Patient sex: M
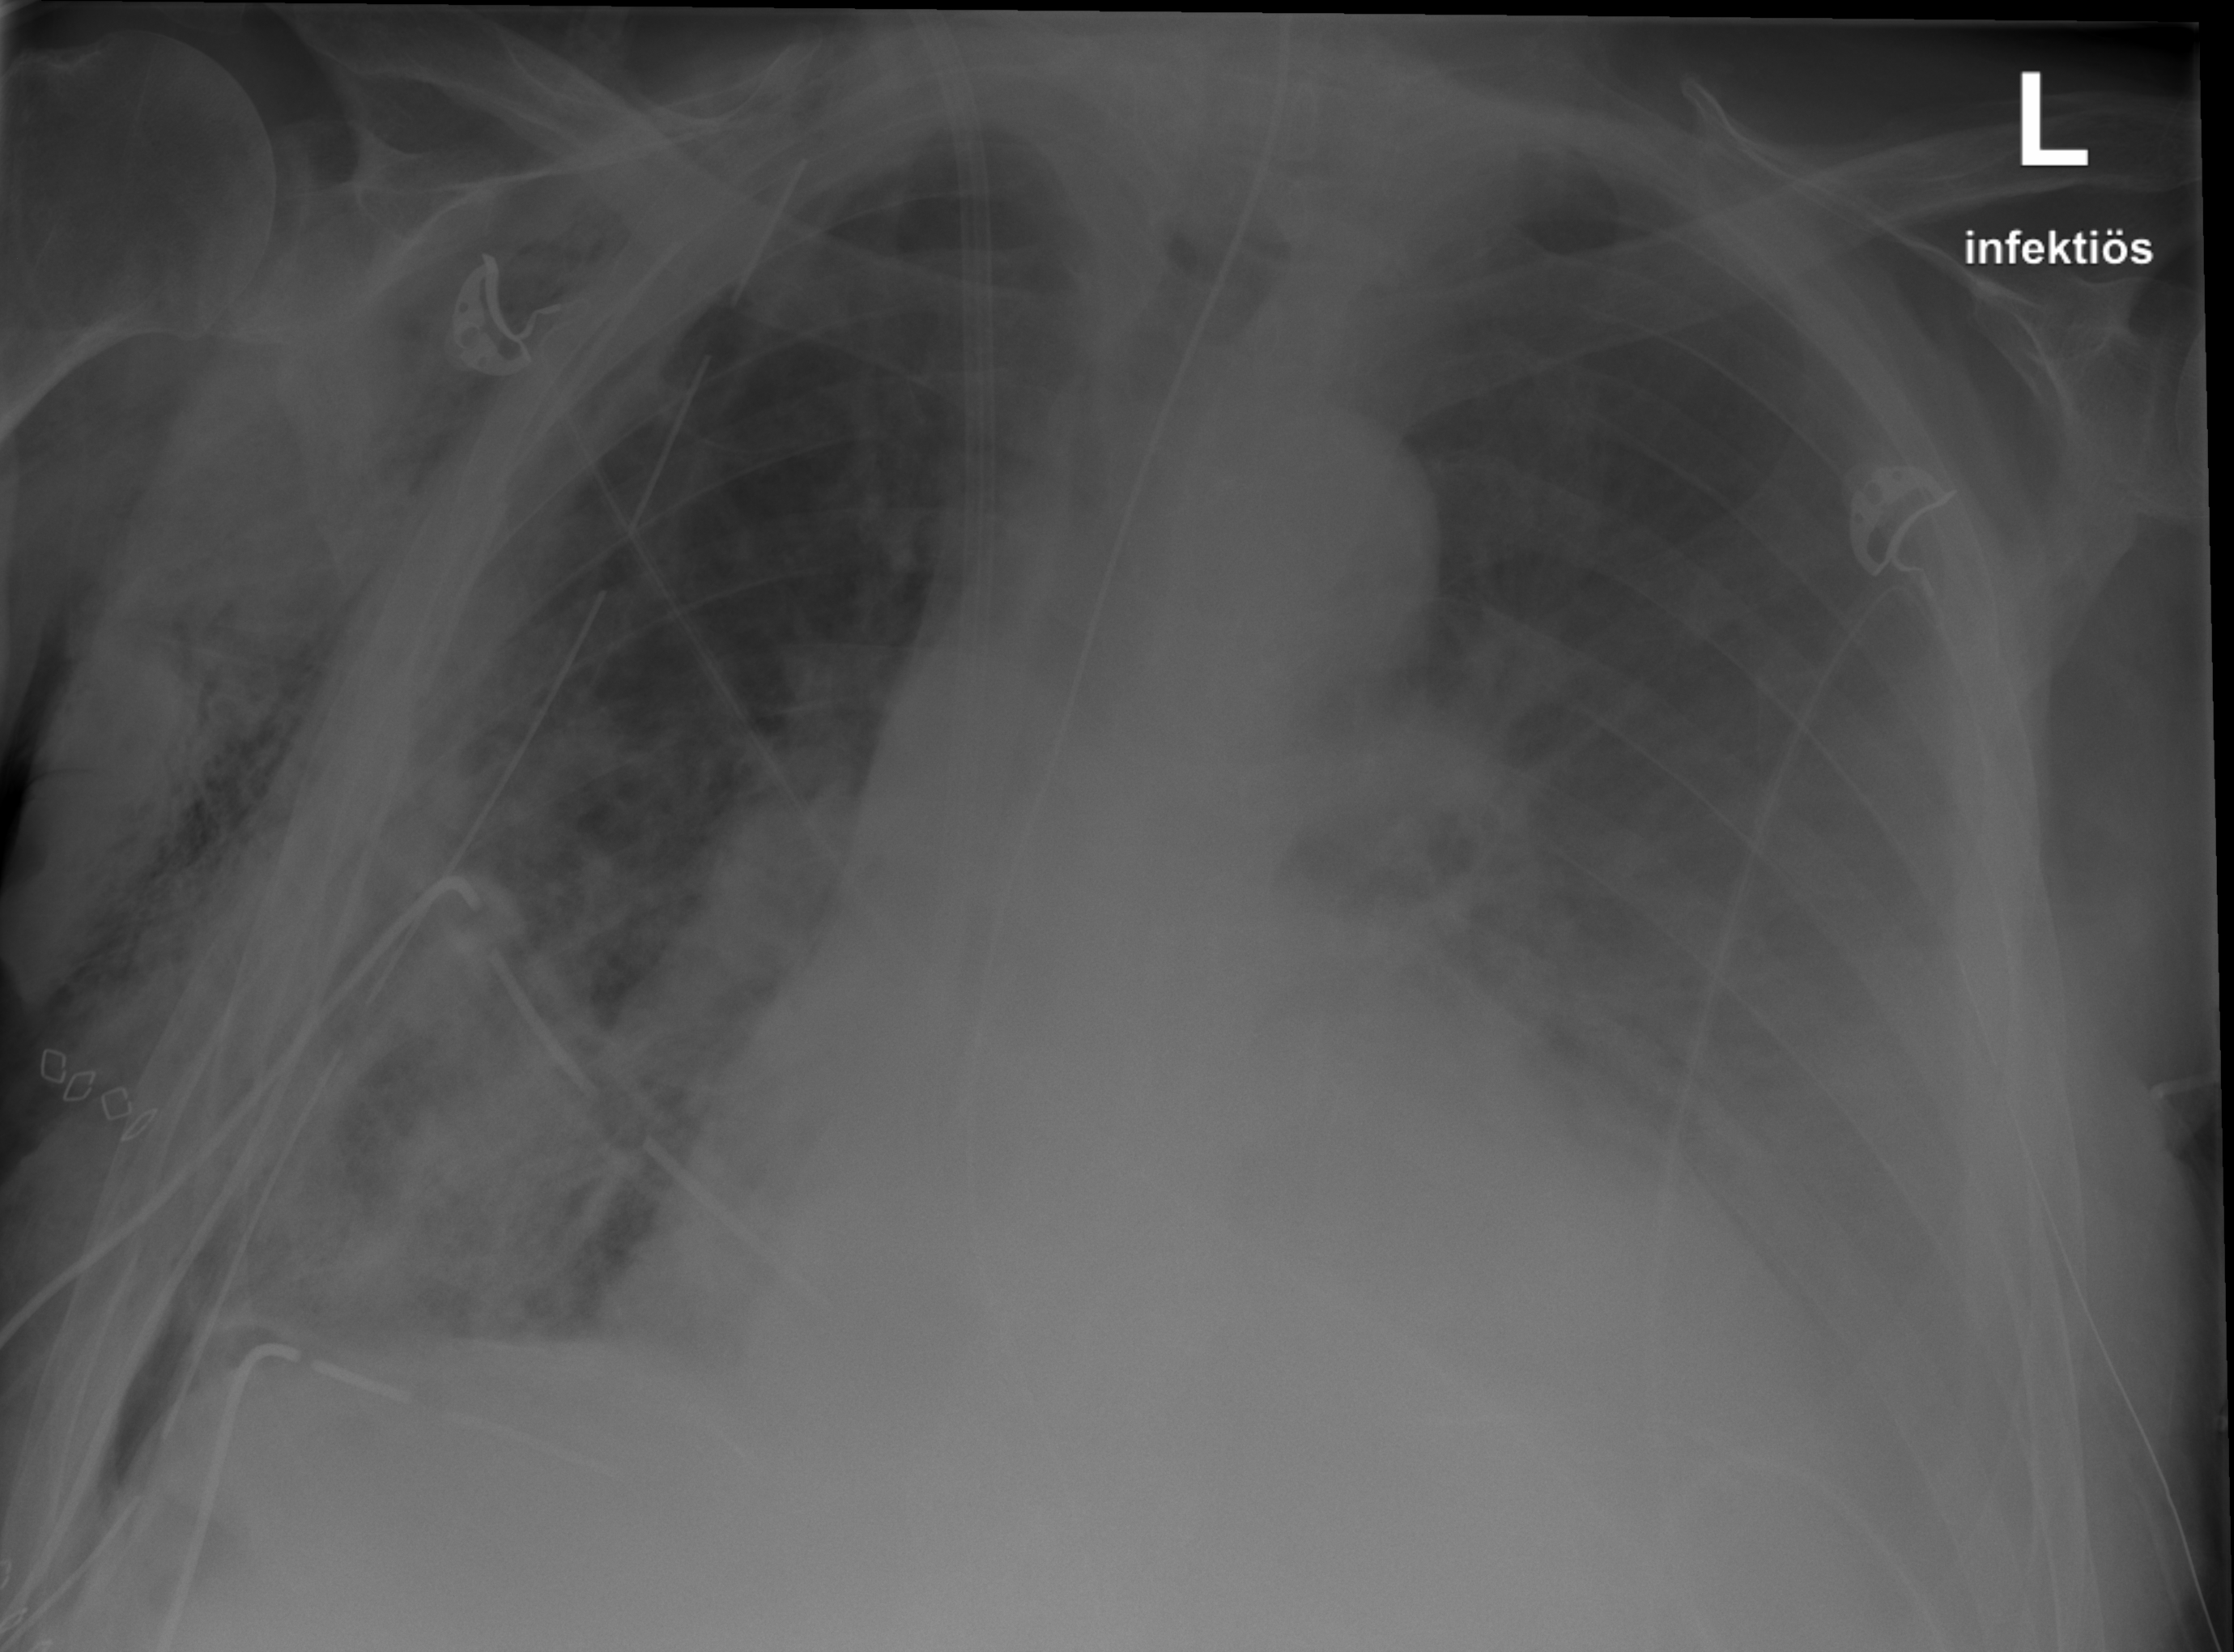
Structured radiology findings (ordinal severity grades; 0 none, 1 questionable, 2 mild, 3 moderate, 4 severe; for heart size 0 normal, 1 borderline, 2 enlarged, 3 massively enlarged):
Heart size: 2
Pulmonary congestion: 2
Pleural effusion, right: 0
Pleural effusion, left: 2
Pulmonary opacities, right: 3
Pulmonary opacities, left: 0
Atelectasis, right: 2
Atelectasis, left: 2